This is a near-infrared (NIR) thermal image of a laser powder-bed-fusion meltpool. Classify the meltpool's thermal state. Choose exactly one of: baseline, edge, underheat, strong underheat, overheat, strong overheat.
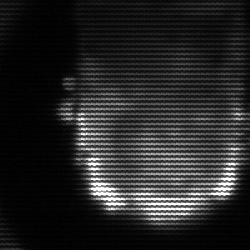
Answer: baseline